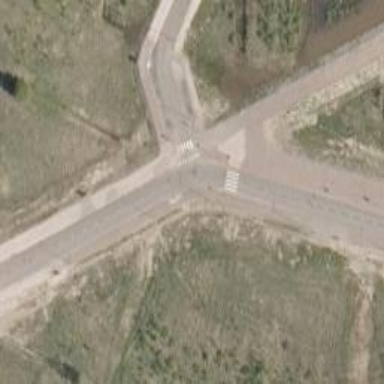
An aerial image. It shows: Crossing on the cycleway.